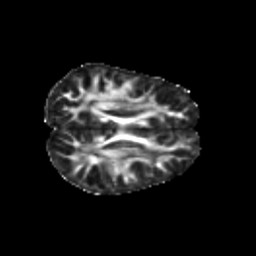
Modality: FA
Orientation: axial
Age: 9
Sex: male
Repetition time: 9.512 s
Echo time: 0.089 s